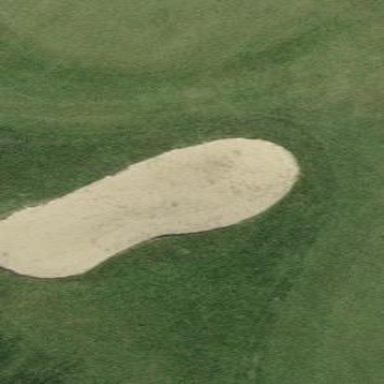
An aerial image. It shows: Golf bunker.